Here is the continuous-wavelet rendering of a rotor kit's vibration signal. Based on the visible evidence, which rotor condition applies: normal, misalignment, unbalance, looseness?
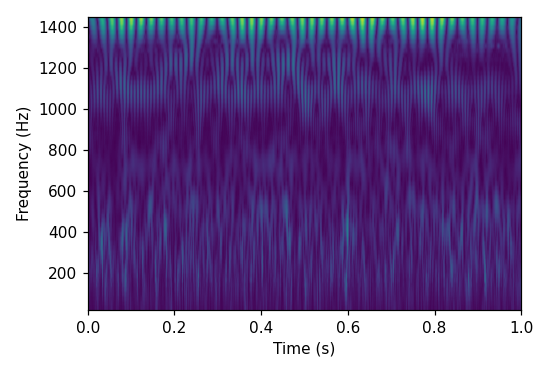
Answer: unbalance